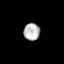
Tissue: skin
Cell type: Others
Senescence score: 0.7518
Nuclear area (px): 272
Mean DAPI intensity: 183.665